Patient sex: F
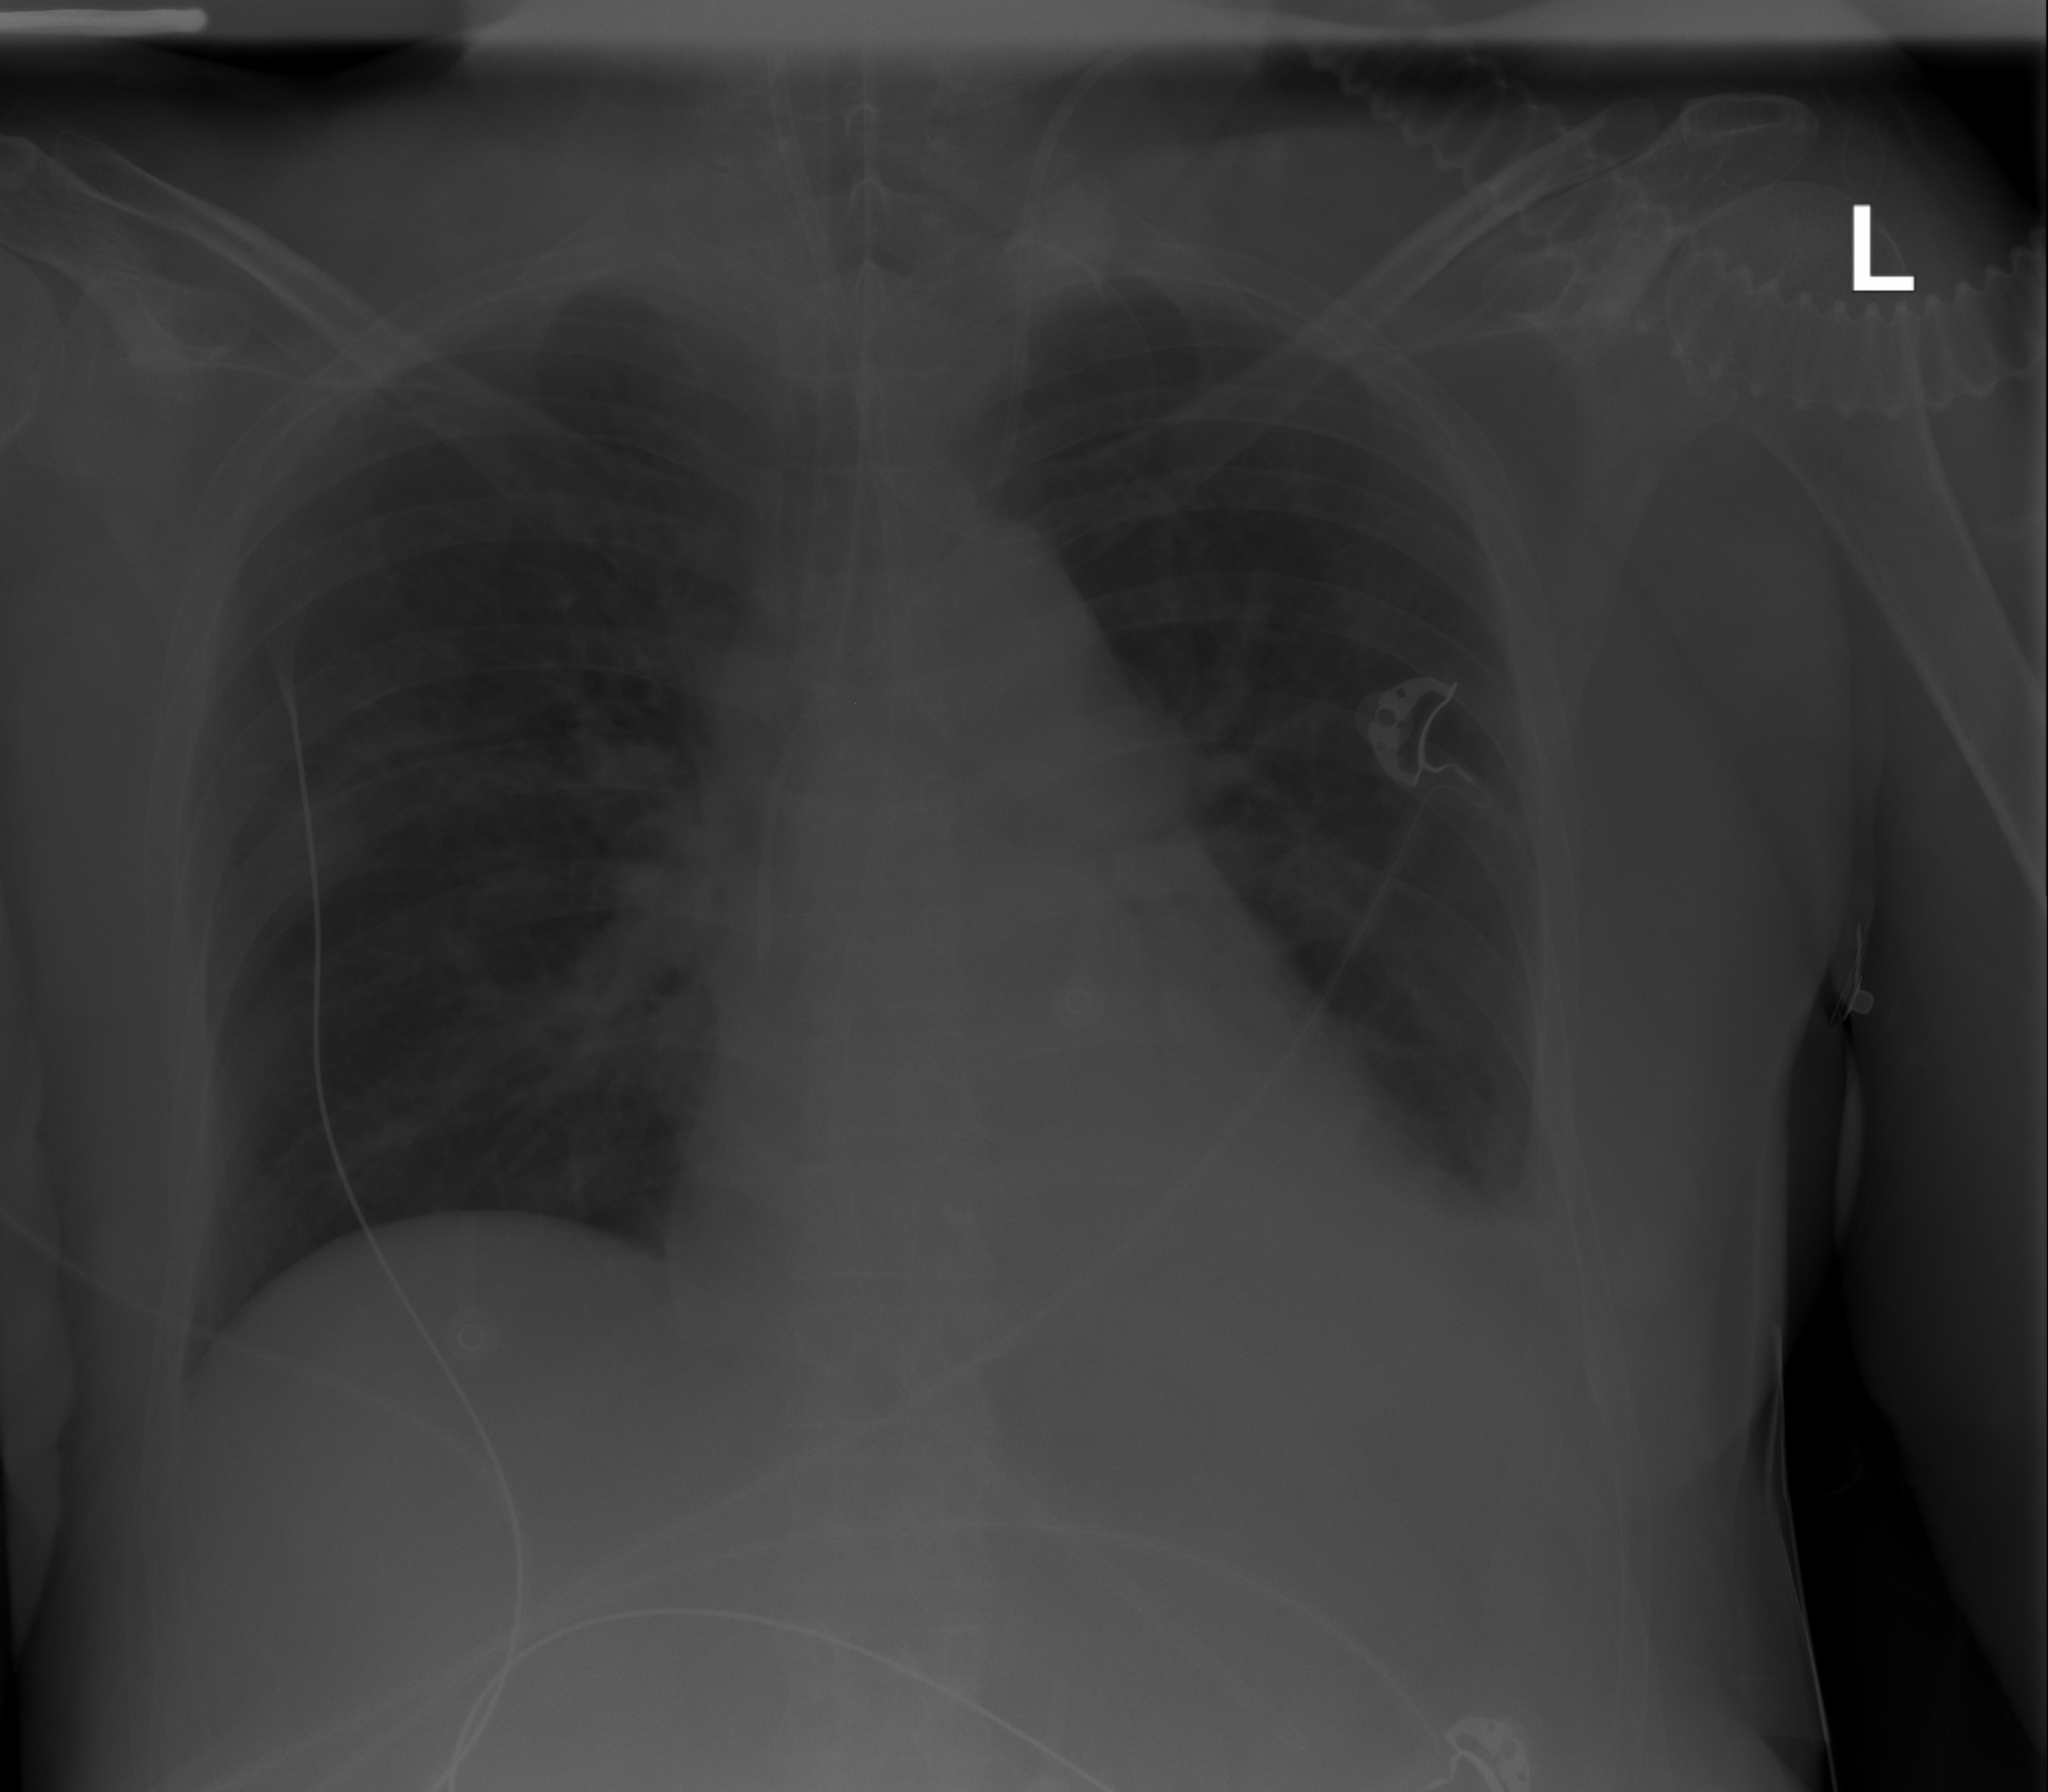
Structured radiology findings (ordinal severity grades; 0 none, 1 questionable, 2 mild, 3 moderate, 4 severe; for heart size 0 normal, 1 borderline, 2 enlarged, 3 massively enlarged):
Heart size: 2
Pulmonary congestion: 0
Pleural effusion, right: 0
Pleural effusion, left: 2
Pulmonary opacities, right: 0
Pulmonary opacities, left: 0
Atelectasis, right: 0
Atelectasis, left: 2